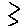
Label: zigzag